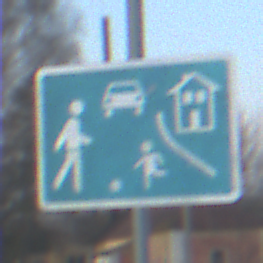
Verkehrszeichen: BeginnVerkehrsberuhigterBereich
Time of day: SunriseSunset
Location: Outdoor (Suburban)
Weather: PartlyCloudy
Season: Winter
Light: Natural